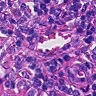
Metastatic tissue present: no